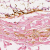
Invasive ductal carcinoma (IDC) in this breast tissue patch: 0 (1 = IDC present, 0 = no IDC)